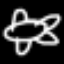
Label: airplane